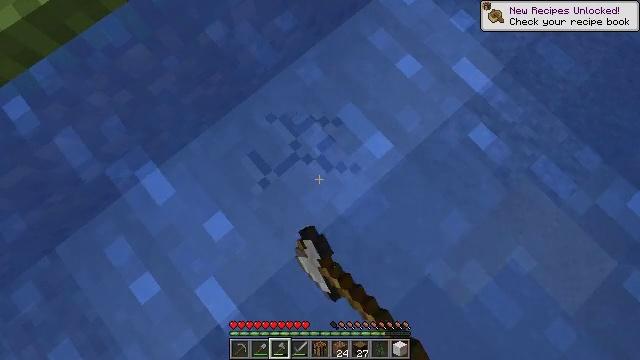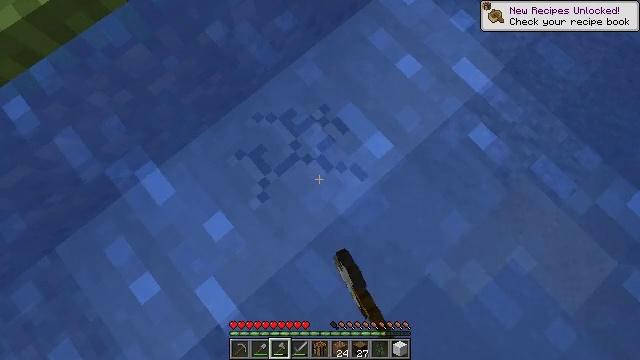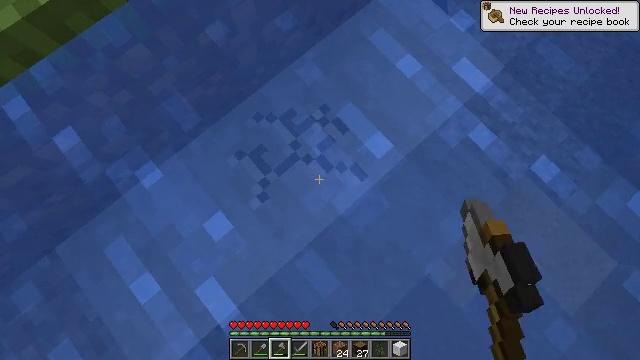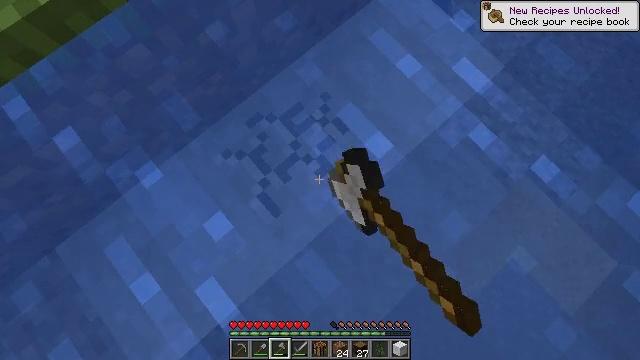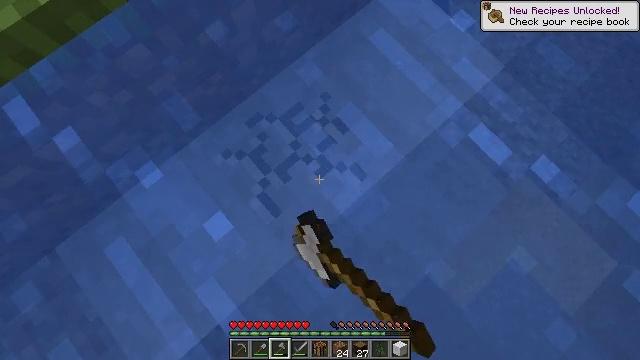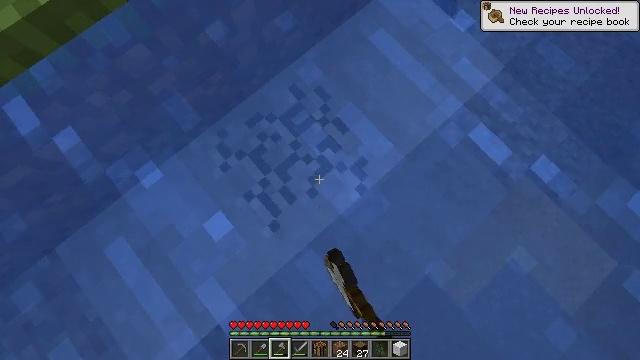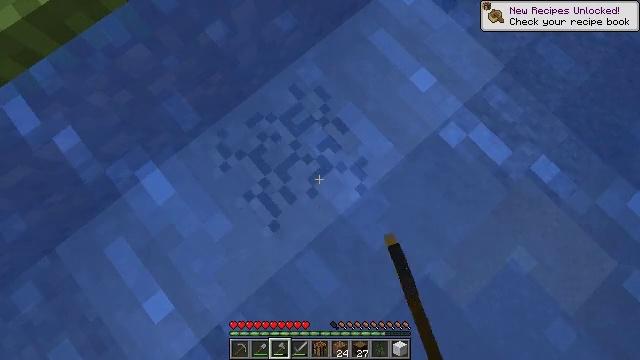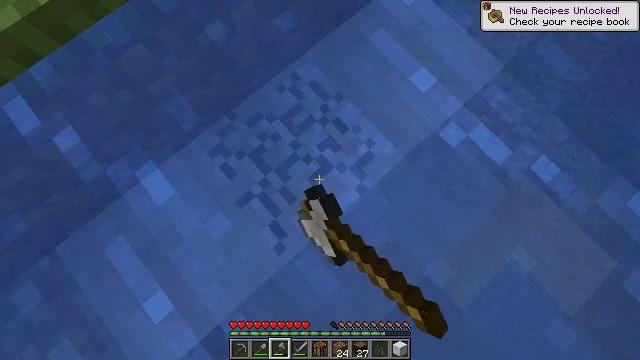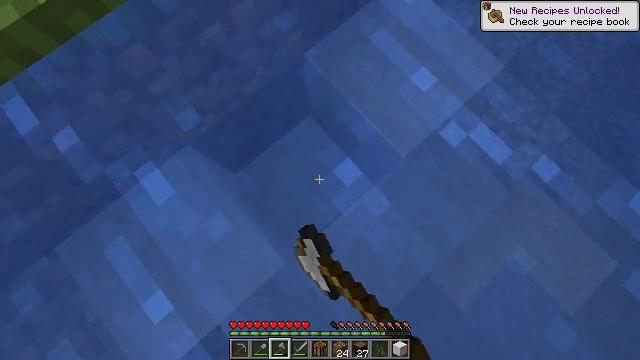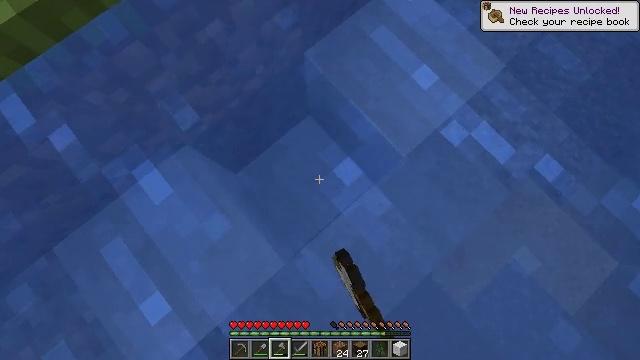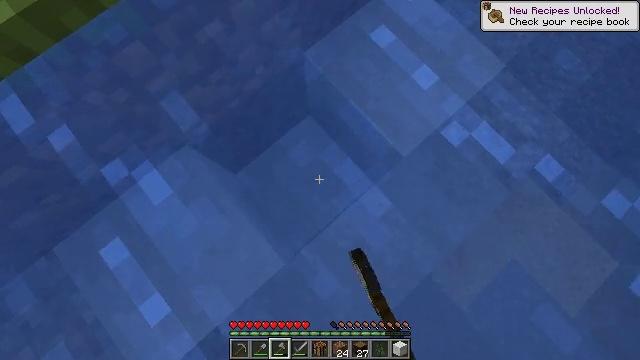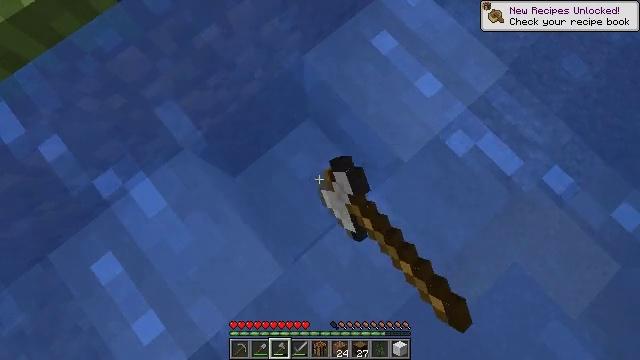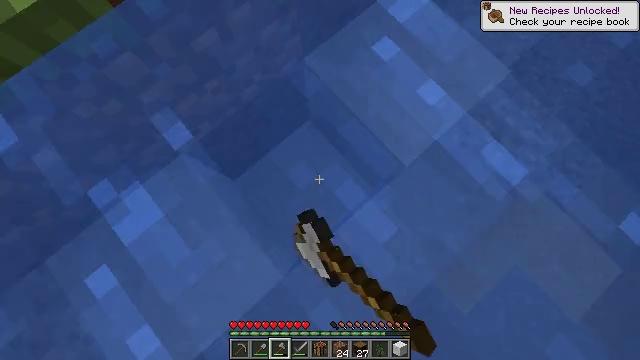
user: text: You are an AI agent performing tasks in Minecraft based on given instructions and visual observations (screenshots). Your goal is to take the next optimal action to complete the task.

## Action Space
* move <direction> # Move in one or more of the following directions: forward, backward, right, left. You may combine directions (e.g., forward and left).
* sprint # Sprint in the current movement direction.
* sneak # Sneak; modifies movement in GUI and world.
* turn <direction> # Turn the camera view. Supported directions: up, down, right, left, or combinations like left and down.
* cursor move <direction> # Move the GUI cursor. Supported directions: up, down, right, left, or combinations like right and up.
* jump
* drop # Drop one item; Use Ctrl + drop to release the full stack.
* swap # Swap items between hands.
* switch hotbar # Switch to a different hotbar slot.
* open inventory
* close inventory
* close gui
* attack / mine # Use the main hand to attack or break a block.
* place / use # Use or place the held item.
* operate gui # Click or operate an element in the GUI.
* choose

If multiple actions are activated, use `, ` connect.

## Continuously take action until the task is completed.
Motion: motion action
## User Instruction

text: Gather clay blocks.
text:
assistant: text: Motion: attack / mine
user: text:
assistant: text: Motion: attack / mine
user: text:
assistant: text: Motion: attack / mine
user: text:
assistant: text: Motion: attack / mine
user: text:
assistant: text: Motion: attack / mine
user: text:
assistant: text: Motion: attack / mine
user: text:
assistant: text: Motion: attack / mine
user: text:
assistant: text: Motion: attack / mine
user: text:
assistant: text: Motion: attack / mine
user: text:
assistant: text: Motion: move forward, attack / mine
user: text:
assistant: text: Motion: move forward, attack / mine
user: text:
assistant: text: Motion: move forward, attack / mine
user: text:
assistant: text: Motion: attack / mine